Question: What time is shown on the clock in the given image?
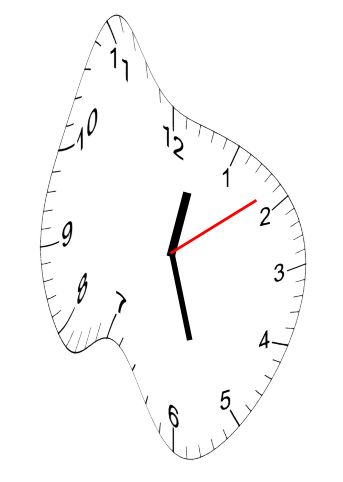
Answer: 12:27:09